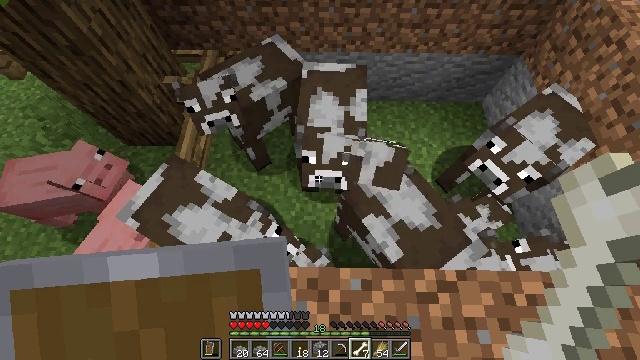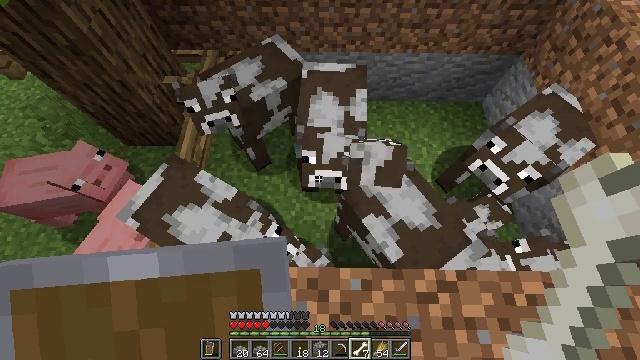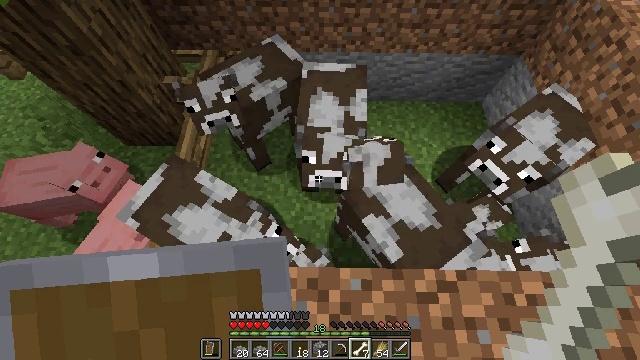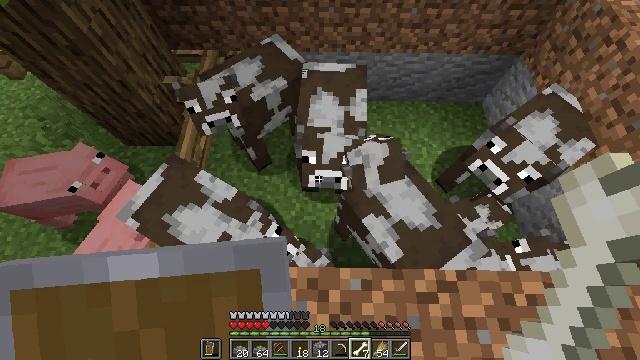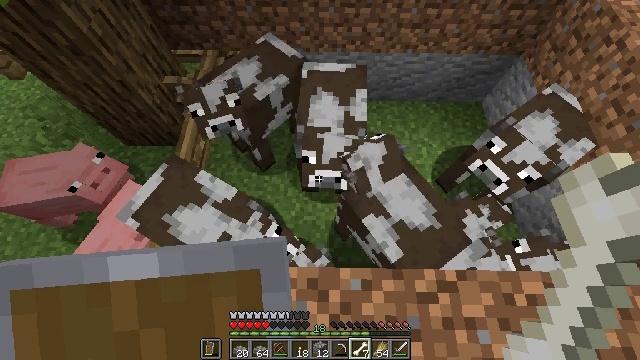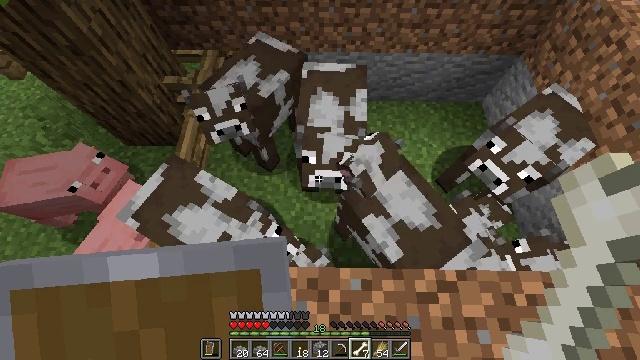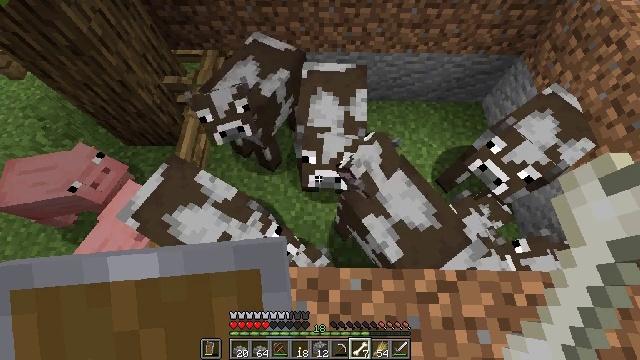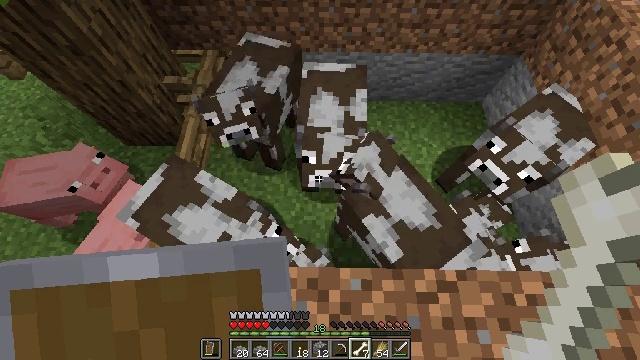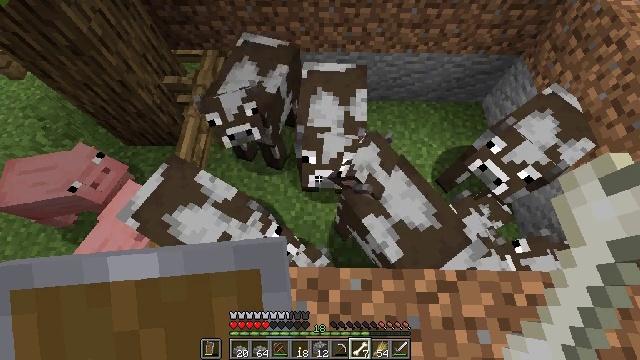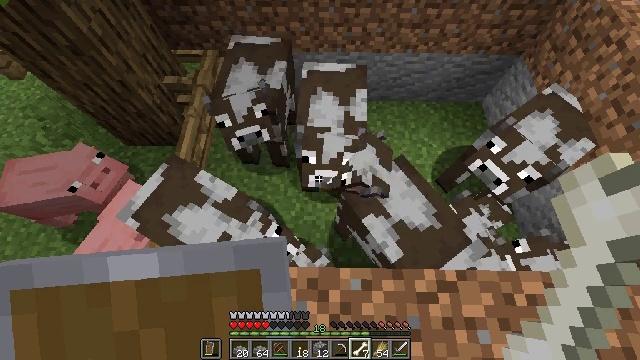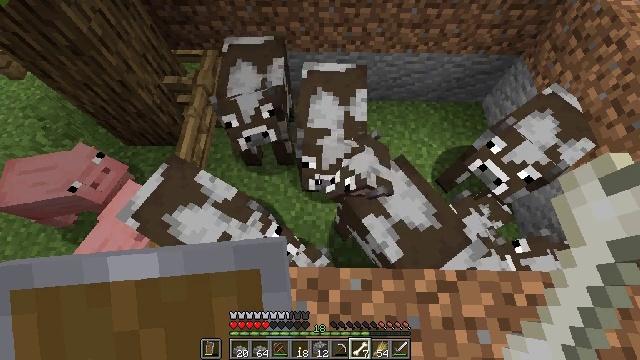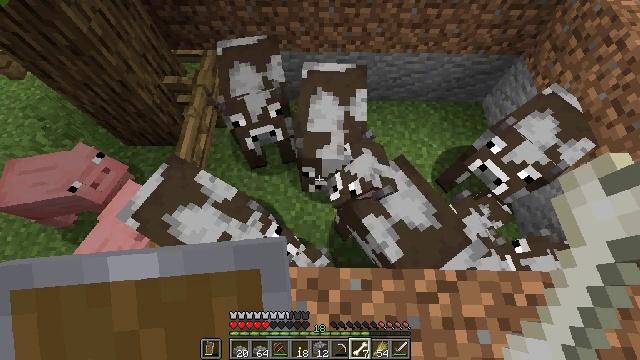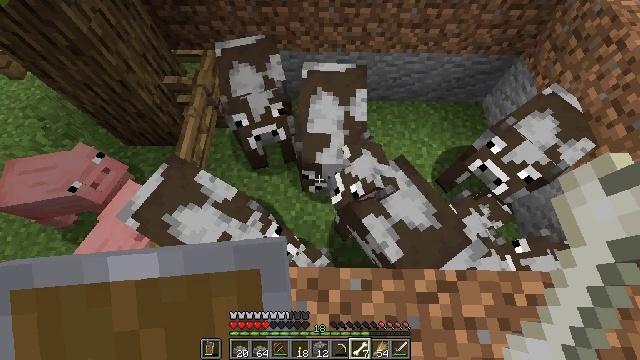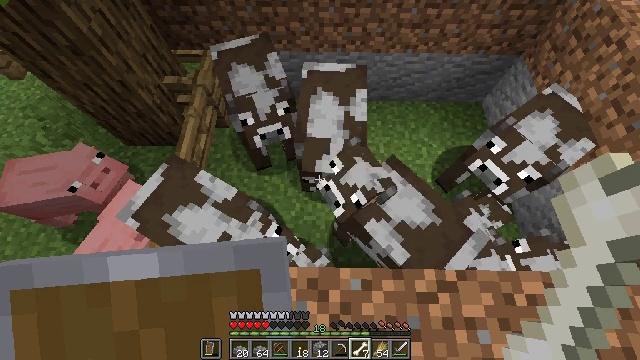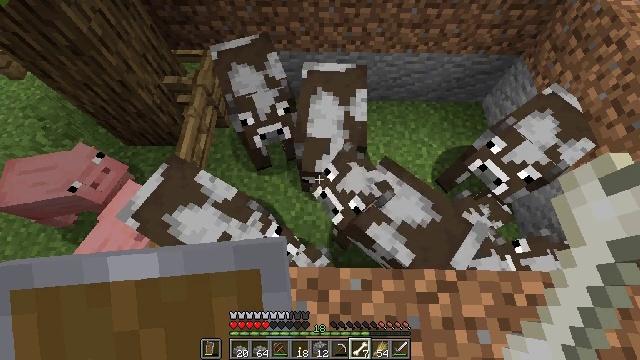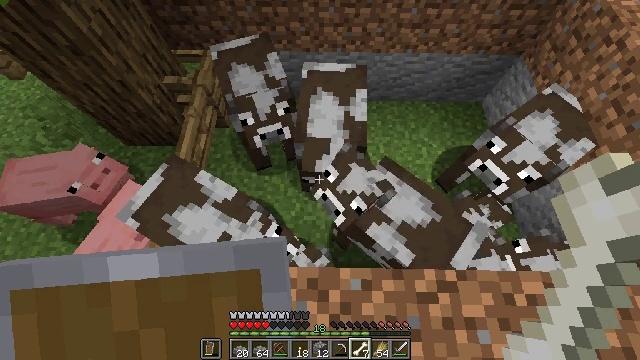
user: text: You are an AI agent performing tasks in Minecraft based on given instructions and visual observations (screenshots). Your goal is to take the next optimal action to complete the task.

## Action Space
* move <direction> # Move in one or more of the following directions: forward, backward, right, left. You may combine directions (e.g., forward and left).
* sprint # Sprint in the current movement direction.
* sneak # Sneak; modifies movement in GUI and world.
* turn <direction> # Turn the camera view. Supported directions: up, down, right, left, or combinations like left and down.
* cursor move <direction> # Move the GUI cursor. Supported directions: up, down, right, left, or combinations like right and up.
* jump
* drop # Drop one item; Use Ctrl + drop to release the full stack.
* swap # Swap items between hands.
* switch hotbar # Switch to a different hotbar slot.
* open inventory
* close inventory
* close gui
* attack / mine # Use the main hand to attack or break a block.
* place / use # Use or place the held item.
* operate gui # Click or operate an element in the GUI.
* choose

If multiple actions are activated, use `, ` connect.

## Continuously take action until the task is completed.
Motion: motion action
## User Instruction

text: Use two iron ingots to get shears.
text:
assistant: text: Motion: no_op
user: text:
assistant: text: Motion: no_op
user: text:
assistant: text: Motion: no_op
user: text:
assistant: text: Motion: no_op
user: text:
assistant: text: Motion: no_op
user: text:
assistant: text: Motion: no_op
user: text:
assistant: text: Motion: no_op
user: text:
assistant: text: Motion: no_op
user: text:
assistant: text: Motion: no_op
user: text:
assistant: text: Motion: no_op
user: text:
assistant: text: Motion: no_op
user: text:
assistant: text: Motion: no_op
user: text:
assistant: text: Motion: no_op
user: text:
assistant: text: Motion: no_op
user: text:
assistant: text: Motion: no_op
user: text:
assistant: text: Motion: no_op
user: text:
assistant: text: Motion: no_op
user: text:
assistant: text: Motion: no_op
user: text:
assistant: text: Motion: no_op
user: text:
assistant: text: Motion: no_op
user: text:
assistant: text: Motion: no_op
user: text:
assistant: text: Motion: no_op
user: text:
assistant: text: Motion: no_op
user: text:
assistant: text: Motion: no_op
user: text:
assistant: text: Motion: no_op
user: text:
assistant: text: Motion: no_op
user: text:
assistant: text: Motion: no_op
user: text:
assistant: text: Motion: no_op
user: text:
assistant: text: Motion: no_op
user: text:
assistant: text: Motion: no_op